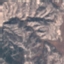
Land use / land cover: HerbaceousVegetation